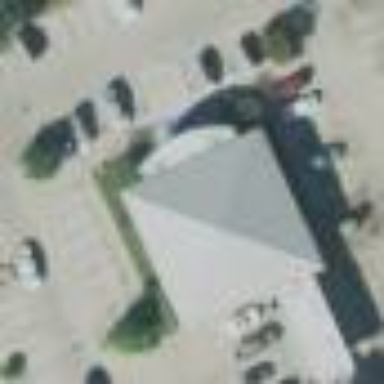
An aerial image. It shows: Parking area.